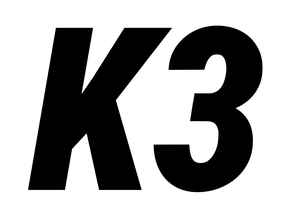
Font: Roboto-Italic_Condensed_Black_Italic